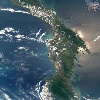
Label: land